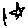
Label: star